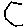
Label: hexagon